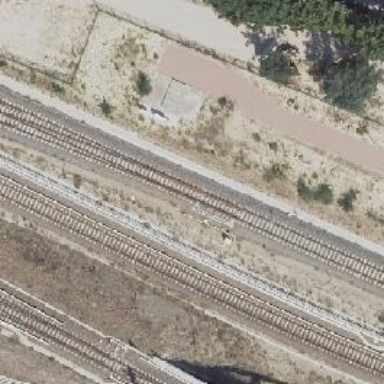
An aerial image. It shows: Railway signal.